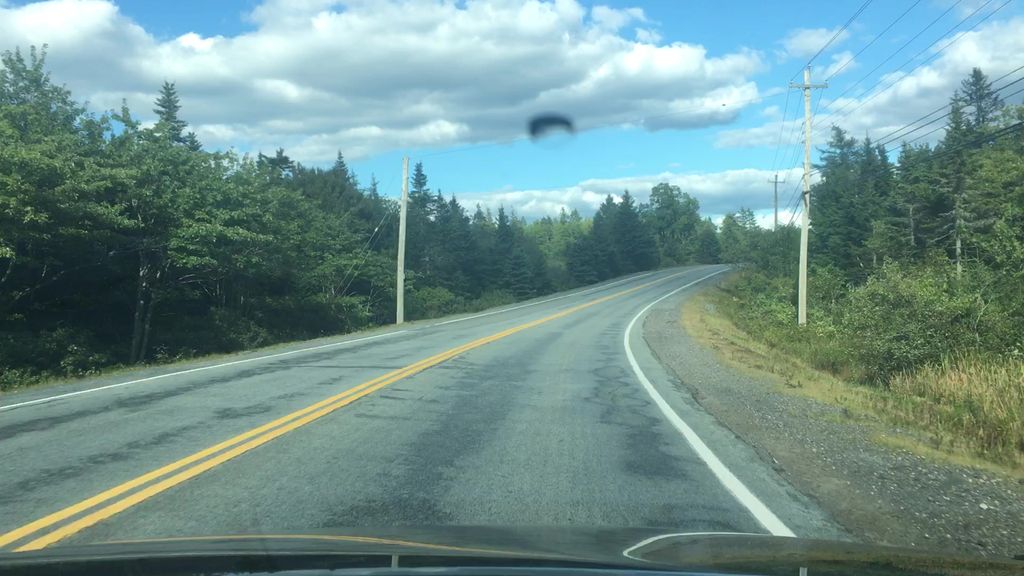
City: halifax